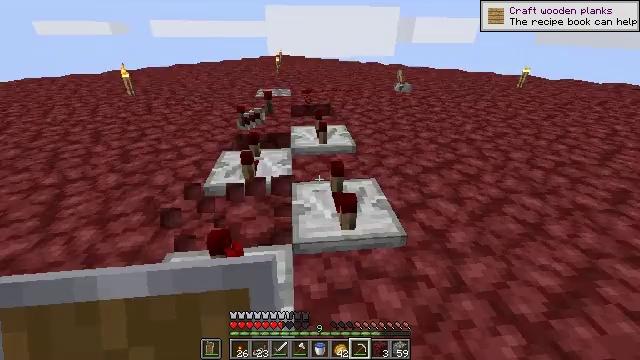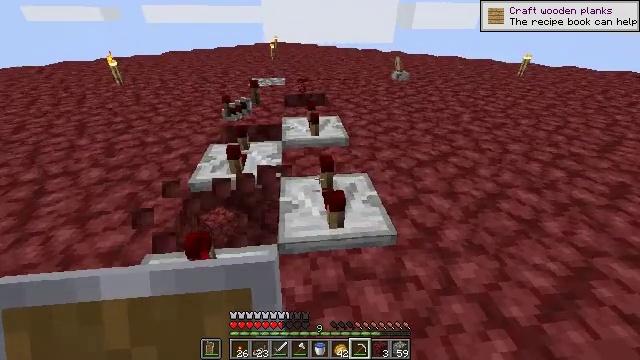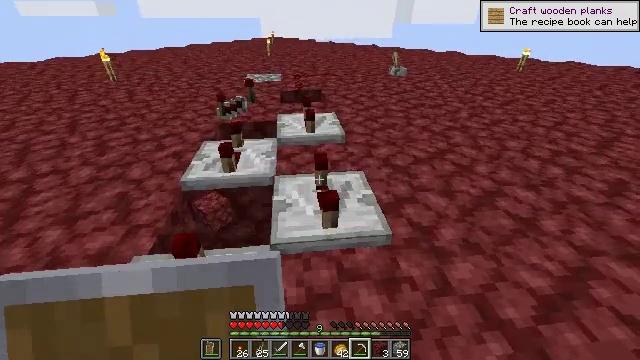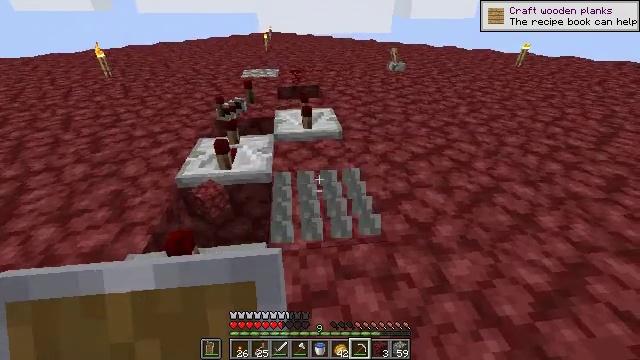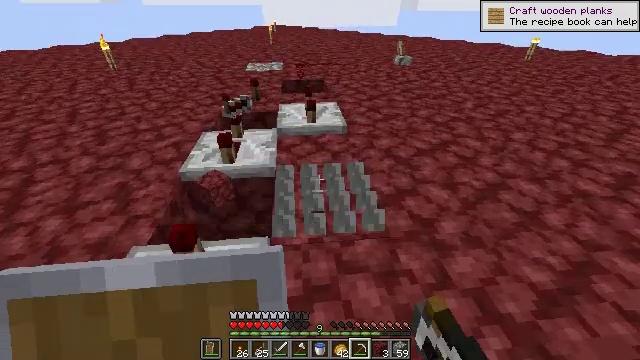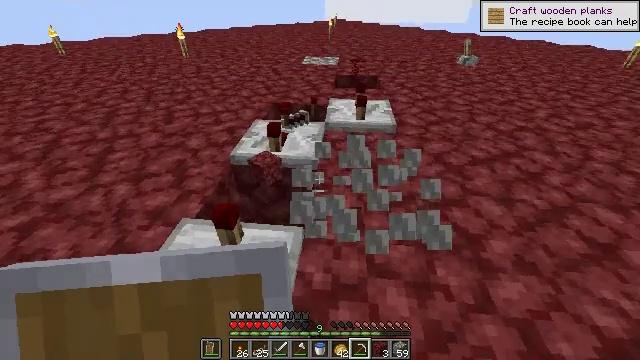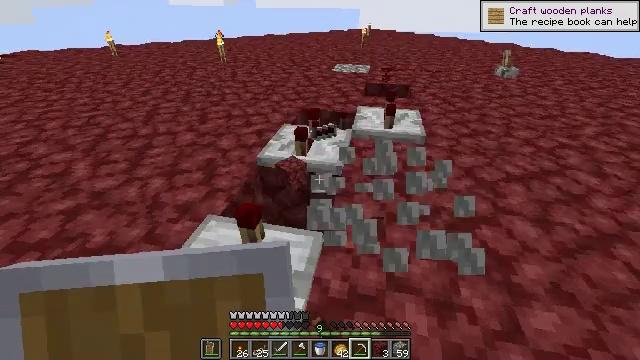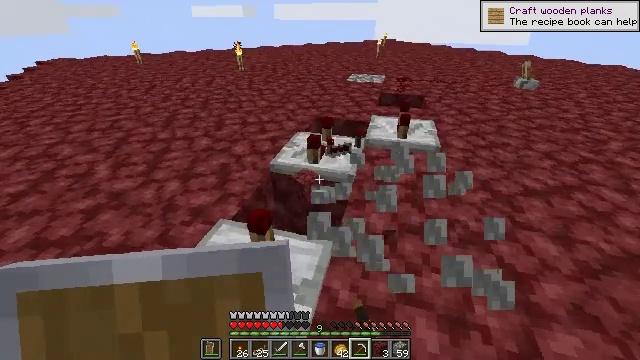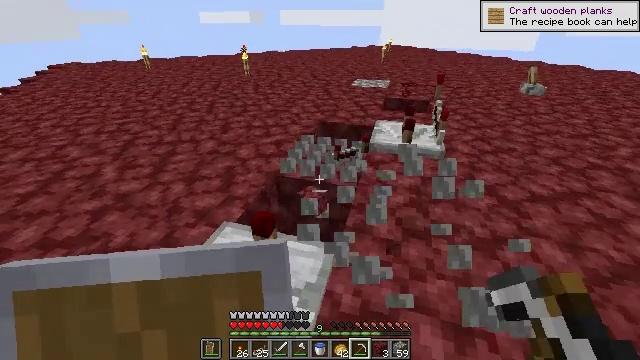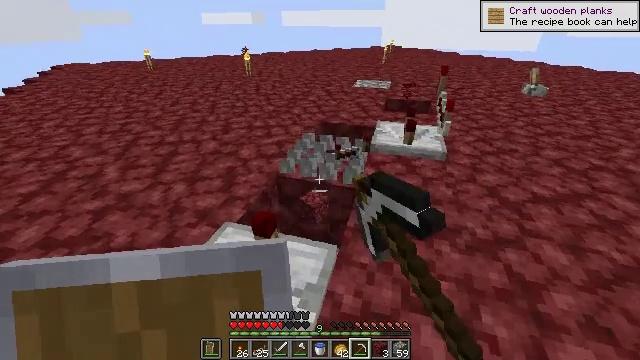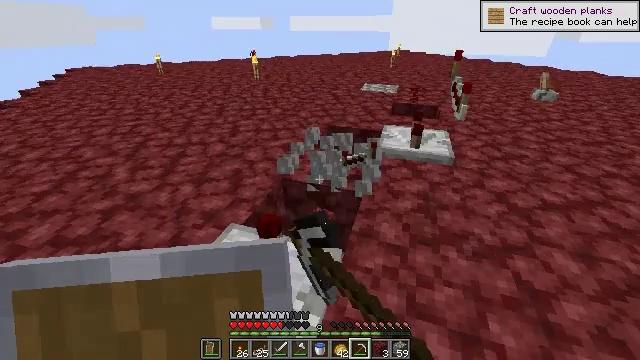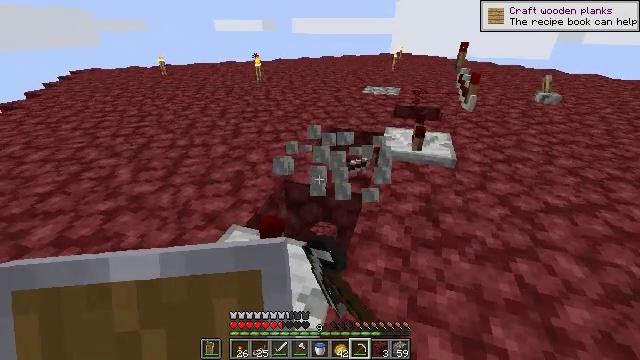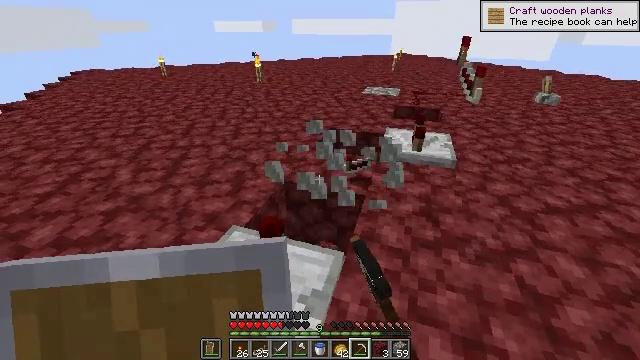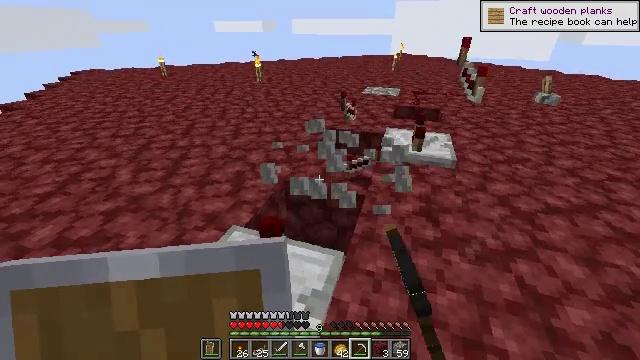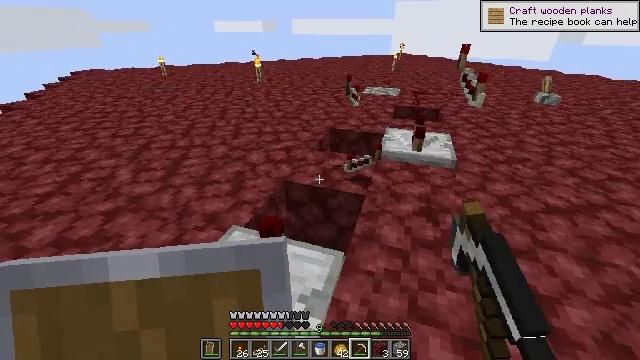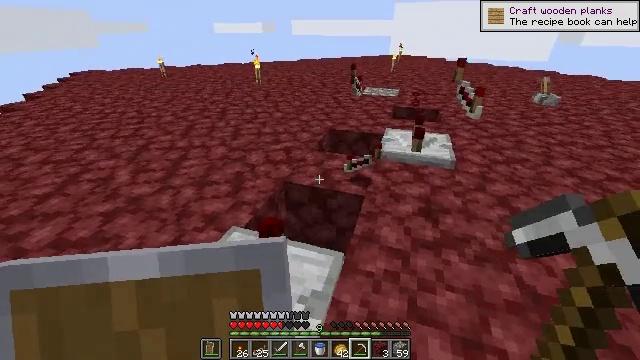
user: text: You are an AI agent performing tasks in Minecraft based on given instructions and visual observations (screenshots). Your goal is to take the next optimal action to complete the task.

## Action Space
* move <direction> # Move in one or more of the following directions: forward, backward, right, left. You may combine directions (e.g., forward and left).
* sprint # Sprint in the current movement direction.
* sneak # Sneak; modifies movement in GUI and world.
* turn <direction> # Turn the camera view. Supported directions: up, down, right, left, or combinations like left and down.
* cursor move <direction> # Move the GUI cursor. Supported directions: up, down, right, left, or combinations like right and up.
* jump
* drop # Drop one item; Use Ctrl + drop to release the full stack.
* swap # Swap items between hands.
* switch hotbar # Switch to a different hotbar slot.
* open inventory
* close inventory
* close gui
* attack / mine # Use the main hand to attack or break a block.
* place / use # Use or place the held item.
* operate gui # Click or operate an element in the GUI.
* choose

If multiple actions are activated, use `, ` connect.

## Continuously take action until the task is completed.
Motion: motion action
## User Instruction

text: Collect the repeater into your inventory.
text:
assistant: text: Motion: turn down
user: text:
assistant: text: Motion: no_op
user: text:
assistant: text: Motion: attack / mine
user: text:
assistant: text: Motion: turn left and down, attack / mine
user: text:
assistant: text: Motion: turn left
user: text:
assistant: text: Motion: turn left and up
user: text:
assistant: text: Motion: turn left and up
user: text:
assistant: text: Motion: turn left, attack / mine
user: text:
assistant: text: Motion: attack / mine
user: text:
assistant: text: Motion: turn left
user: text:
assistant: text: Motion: no_op
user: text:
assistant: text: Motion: no_op
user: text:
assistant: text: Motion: no_op
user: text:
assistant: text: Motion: no_op
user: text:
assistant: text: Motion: no_op
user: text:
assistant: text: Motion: turn down
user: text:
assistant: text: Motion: turn left and down
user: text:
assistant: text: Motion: turn left and down
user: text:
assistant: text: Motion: no_op
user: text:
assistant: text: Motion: attack / mine
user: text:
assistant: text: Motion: attack / mine
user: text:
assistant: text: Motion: move forward and move right, turn right
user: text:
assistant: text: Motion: move forward and move right, turn right and up
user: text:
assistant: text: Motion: move forward and move right, turn right and up
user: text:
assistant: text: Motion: move forward and move right, turn right and up
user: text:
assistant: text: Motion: move forward and move right, turn right and up
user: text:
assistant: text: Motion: move forward, turn right and up
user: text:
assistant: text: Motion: move forward, turn right and up
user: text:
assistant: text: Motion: move forward
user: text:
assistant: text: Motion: move forward